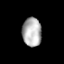
Tissue: lung
Cell type: Myeloid cells
Senescence score: 0.2388
Nuclear area (px): 540
Mean DAPI intensity: 178.233